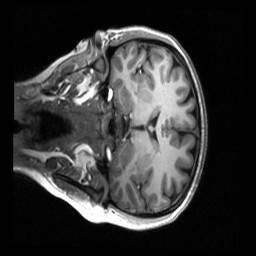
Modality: T1w
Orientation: coronal
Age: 24
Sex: female
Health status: healthy
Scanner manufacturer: siemens
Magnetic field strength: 3 T
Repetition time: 2.53 s
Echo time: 0.00219 s